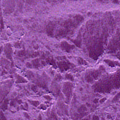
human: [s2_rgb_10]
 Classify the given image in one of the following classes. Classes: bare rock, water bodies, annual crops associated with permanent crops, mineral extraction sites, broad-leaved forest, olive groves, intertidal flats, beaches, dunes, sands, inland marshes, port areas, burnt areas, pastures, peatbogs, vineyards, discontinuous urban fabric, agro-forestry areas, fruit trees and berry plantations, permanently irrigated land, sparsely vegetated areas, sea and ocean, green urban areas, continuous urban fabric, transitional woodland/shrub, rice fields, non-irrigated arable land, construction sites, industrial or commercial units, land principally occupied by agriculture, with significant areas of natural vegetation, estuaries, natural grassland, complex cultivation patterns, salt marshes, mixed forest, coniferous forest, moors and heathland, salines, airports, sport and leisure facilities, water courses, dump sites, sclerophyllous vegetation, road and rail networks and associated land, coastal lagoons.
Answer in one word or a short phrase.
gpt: sea and ocean